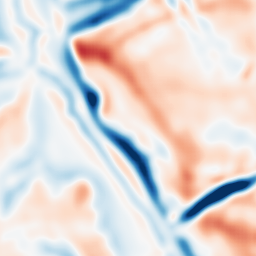
Category: multiscale
Decomposition family: dog
Decomposition parameters: sigma_low: 5
sigma_high: 5
Upsampling method: sinc_hamming
Upsampling parameters: scale: 8
kernel_size: 16
Upsampling scale: 8